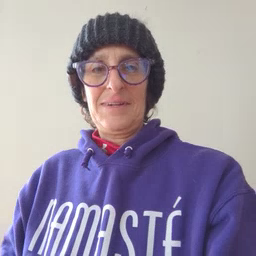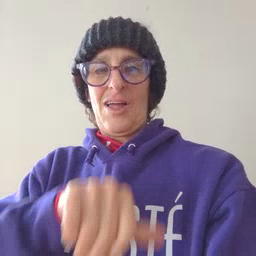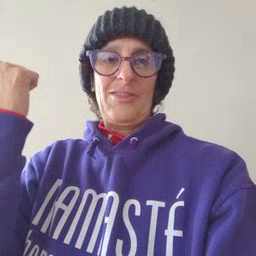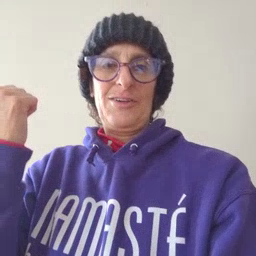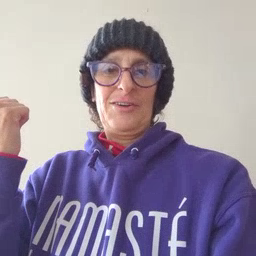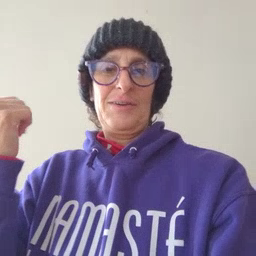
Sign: another